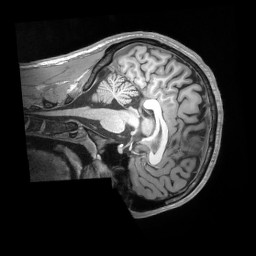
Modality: T1w
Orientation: sagittal
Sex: male
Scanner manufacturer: siemens
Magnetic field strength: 3 T
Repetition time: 2.53 s
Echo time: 0.00164 s